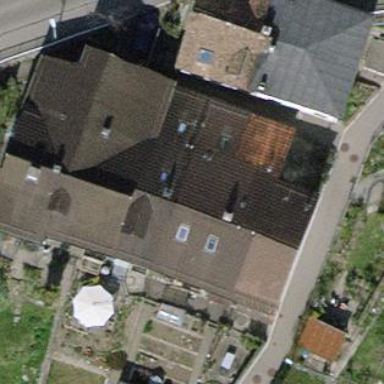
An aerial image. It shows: Terrace building.